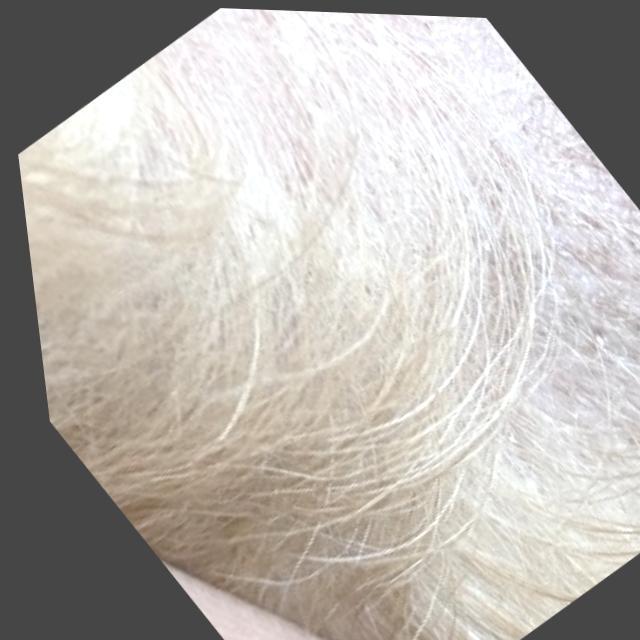
Canine fungal skin infection — characterized by alopecia, scaling, crusting, and circular lesions. Common agents include Malassezia and Candida species.